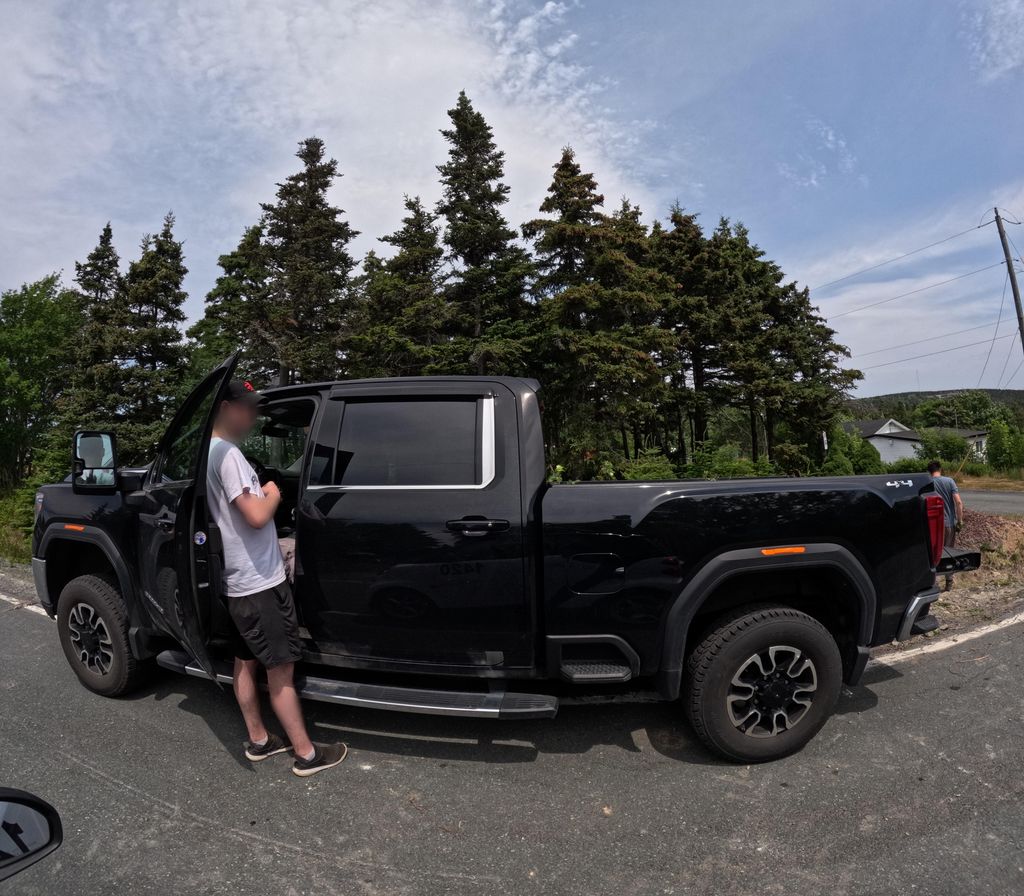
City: st_johns